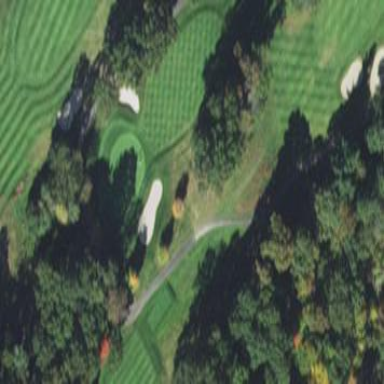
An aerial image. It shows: Grassy area designated as golf fairway.